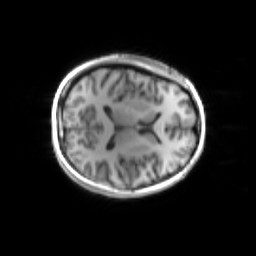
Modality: inplaneT1
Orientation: axial
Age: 20
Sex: female
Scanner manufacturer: siemens
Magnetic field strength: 3 T
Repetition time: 1.2 s
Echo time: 0.00251 s